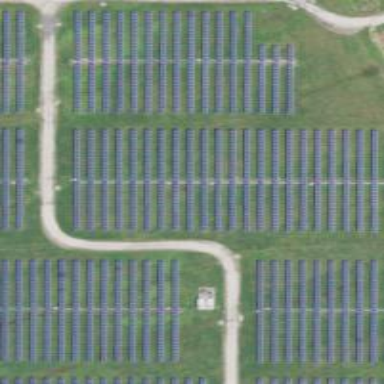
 consisting of solar photovoltaic panels."